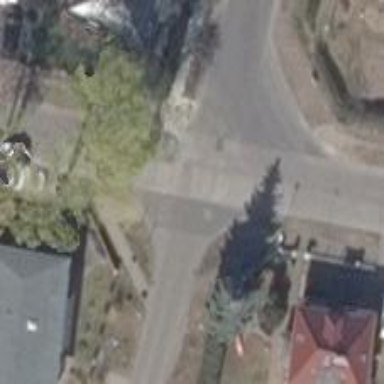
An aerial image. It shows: Residential road with concrete surface. There are separate sidewalks on both sides.